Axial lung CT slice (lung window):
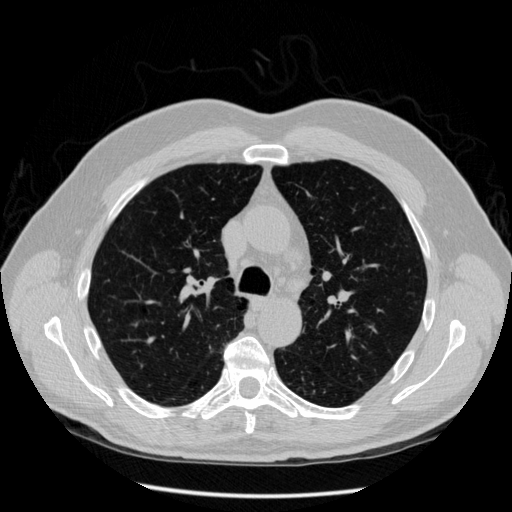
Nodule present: no